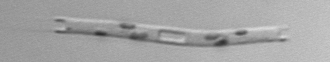
Label: Eucampia_morphytype1